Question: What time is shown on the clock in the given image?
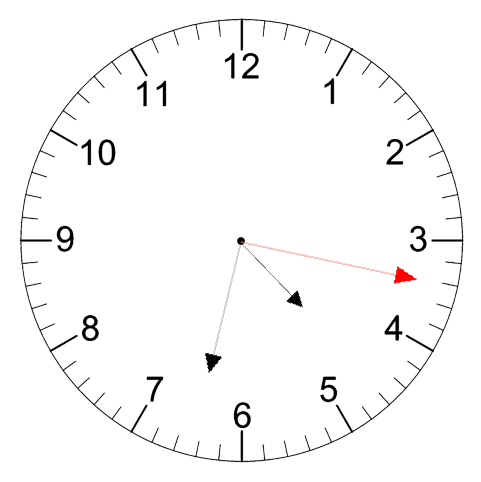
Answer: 04:32:17